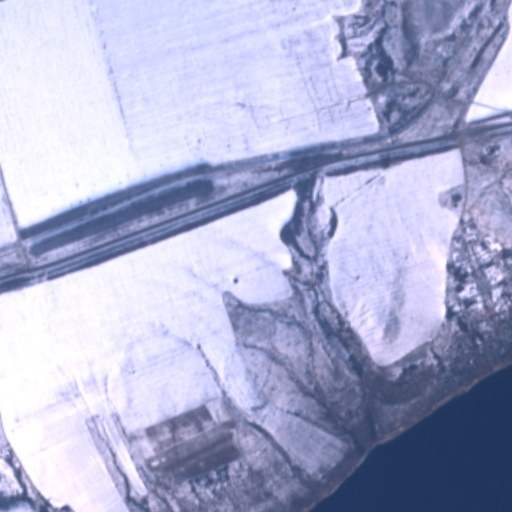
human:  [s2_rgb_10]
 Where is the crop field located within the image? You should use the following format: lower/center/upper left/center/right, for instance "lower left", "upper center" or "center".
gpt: The crop field is located in the upper right of the image.
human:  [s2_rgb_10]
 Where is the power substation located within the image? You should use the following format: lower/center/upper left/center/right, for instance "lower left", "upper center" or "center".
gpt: The power substation is located in the upper right of the image.
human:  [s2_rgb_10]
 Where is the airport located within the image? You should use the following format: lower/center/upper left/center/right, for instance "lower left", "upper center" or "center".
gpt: There is no airport in the image.